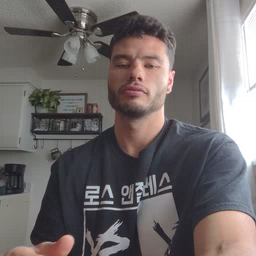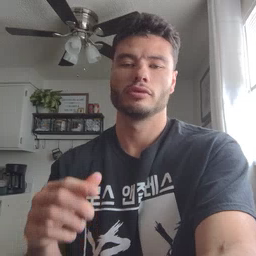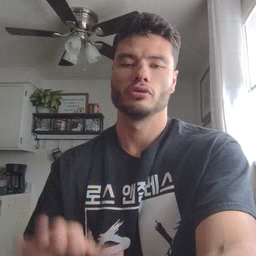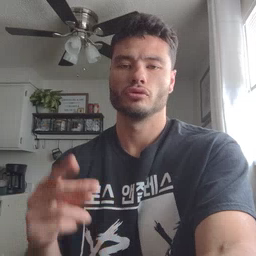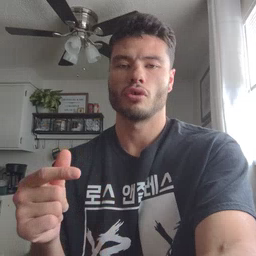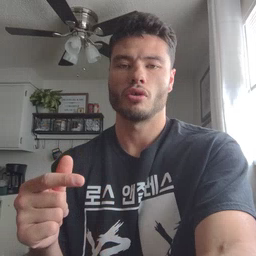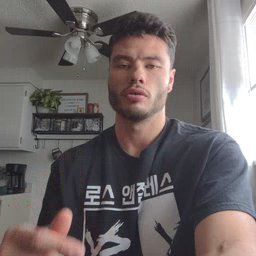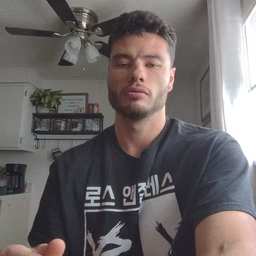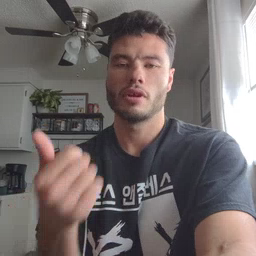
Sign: dog